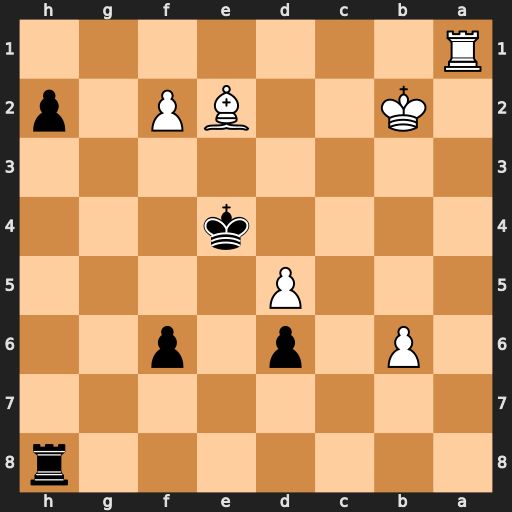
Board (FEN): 7r/8/1P1p1p2/3P4/4k3/8/1K2BP1p/R7
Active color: b
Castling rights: -
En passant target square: -
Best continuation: h1=Q Rxh1 Rxh1 b7 Rh8